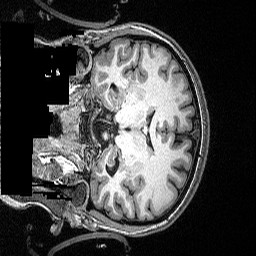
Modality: T1w
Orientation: coronal
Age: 25
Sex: female
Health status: healthy
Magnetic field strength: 3 T
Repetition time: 2.53 s
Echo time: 0.00331 s